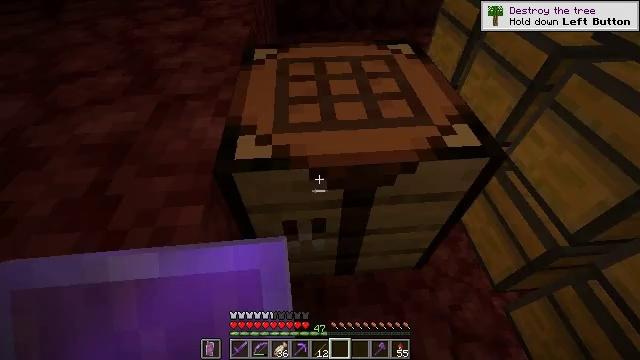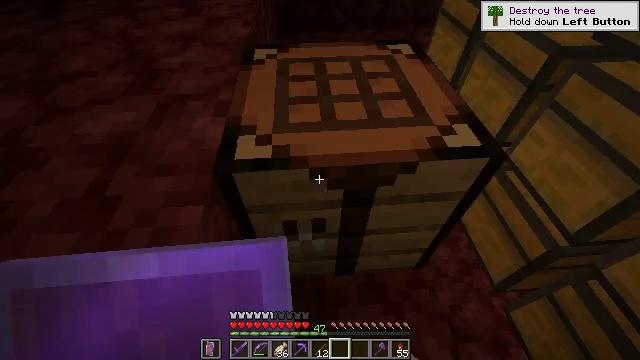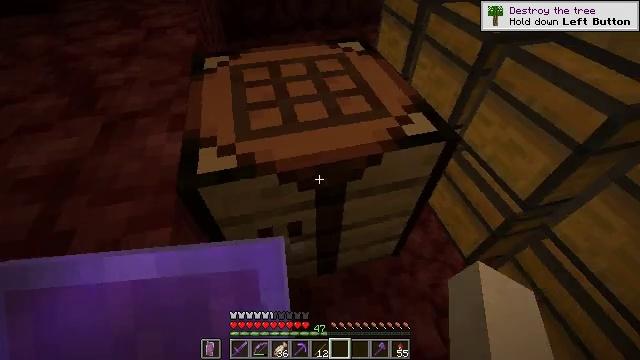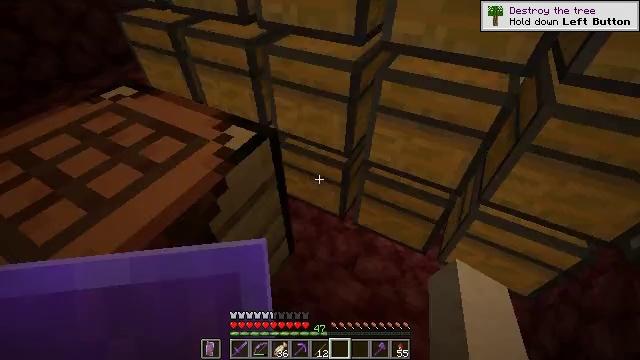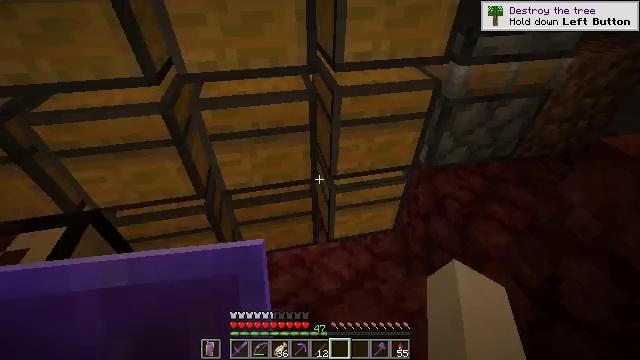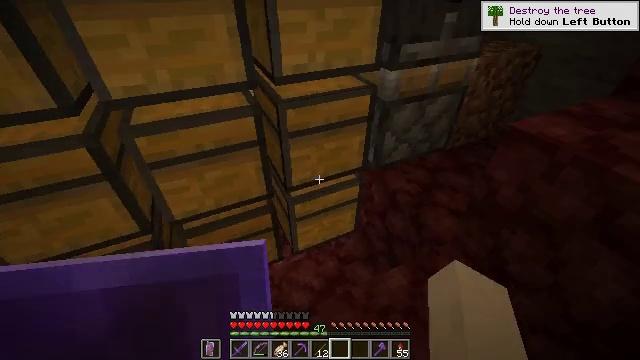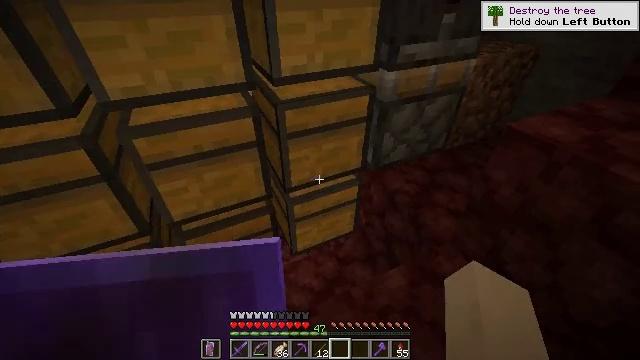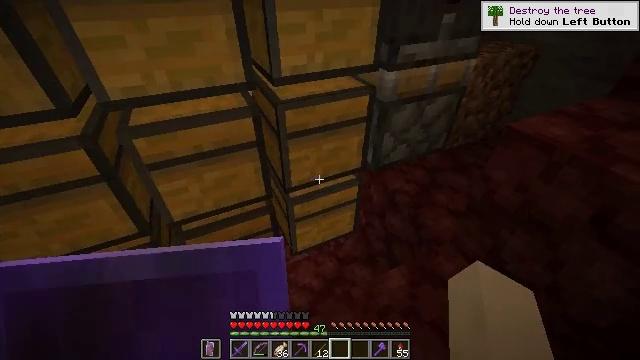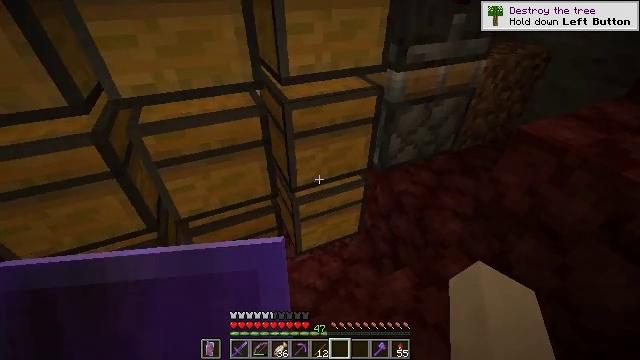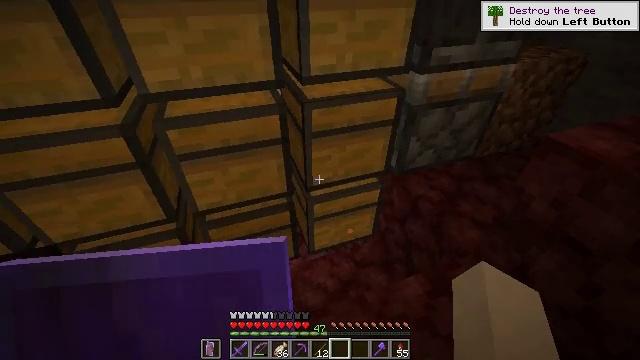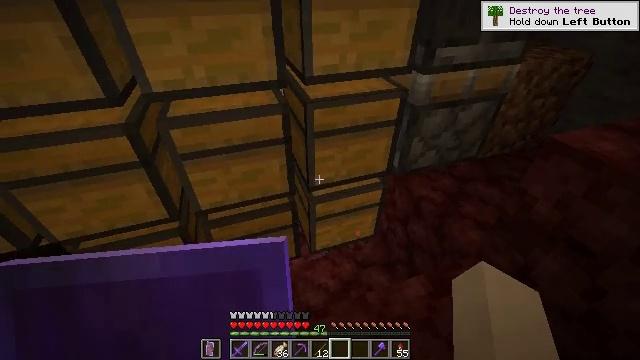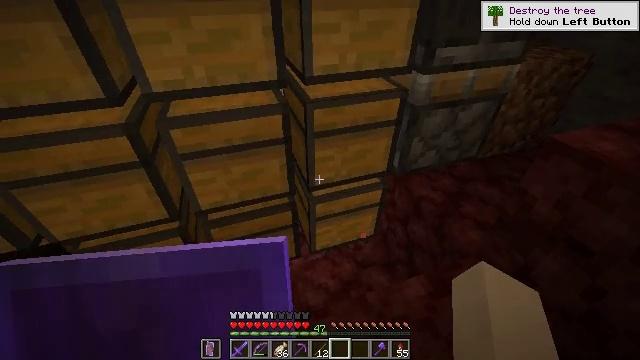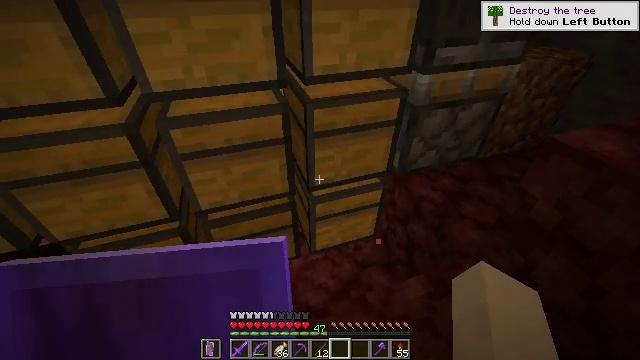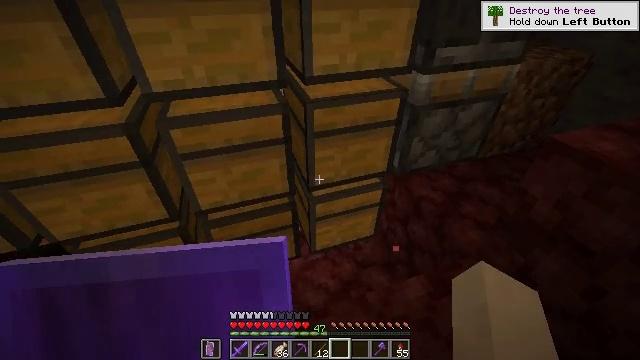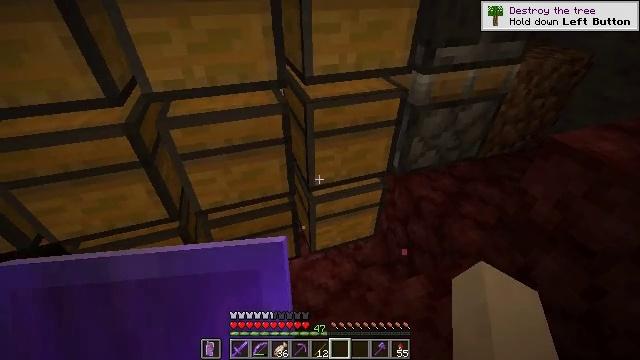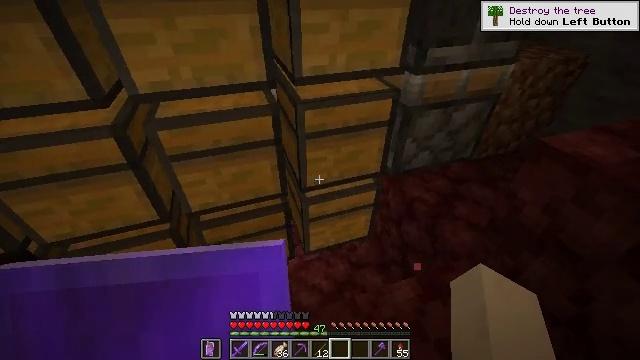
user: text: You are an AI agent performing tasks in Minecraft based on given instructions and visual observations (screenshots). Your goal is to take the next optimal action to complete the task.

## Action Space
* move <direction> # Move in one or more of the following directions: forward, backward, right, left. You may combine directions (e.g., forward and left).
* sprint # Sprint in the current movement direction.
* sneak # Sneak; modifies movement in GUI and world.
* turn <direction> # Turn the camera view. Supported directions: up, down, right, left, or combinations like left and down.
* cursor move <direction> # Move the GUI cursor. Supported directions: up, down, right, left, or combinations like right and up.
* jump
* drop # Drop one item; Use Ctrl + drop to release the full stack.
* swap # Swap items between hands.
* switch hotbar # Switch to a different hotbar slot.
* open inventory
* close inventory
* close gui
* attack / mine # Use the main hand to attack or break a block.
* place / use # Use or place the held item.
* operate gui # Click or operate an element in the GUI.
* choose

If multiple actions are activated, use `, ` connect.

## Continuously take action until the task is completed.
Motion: motion action
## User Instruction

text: Interact with a crafting table to make a sea lantern.
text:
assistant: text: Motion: no_op
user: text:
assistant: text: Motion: turn right
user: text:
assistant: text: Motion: turn right and up
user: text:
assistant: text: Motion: turn right and up
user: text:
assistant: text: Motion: turn right and up
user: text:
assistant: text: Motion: no_op
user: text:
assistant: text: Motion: no_op
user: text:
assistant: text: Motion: turn left
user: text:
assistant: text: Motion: turn left
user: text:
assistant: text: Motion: no_op
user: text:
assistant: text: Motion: no_op
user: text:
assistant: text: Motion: no_op
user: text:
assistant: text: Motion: no_op
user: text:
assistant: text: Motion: no_op
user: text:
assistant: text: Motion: move right
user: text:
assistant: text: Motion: move right, turn left and down
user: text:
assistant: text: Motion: move right, turn left and down
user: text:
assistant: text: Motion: move right, turn down
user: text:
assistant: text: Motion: no_op
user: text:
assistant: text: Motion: no_op
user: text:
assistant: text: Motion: no_op
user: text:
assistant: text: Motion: no_op
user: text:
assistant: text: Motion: no_op
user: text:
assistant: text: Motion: no_op
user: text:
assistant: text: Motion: use / place
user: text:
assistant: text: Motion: use / place
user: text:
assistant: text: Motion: use / place
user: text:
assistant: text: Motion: no_op
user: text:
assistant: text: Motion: no_op
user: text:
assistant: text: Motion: no_op